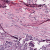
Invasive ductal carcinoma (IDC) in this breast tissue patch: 1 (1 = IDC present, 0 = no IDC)